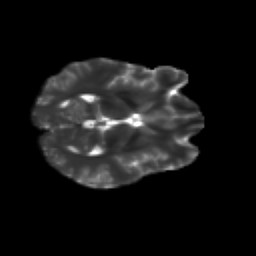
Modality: T2w
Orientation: axial
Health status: healthy
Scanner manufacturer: siemens
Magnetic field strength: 3 T
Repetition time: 10 s
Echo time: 0.092 s